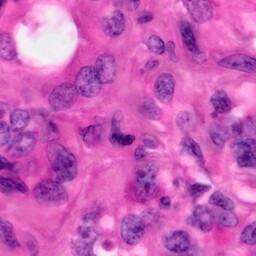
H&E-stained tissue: Pancreatic